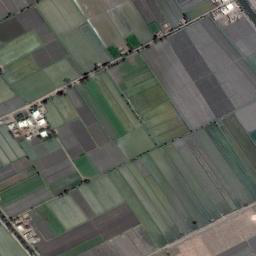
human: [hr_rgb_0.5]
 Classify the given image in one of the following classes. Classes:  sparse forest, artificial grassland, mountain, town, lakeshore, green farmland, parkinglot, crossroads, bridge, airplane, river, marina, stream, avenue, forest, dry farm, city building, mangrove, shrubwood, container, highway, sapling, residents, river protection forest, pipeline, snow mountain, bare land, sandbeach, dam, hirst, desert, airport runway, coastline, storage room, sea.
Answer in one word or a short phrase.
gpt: green farmland